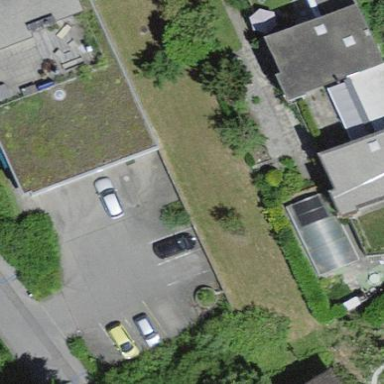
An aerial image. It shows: Residential building with flat roof.